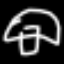
Label: mushroom